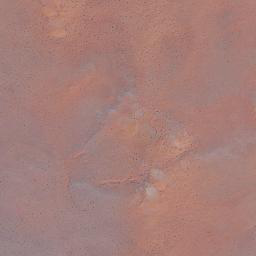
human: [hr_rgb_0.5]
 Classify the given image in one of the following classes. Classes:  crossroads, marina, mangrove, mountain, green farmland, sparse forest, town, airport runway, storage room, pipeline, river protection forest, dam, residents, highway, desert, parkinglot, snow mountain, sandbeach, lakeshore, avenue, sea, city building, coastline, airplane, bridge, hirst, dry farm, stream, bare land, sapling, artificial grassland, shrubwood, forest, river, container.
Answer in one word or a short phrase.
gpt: desert